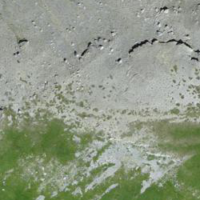
EUNIS habitat code: 31
Species observed at this site:
Prunella collaris
Parus major
Troglodytes troglodytes
Anthus spinoletta
Phoenicurus ochruros
Nucifraga caryocatactes
Turdus viscivorus
Falco tinnunculus
Corvus corax